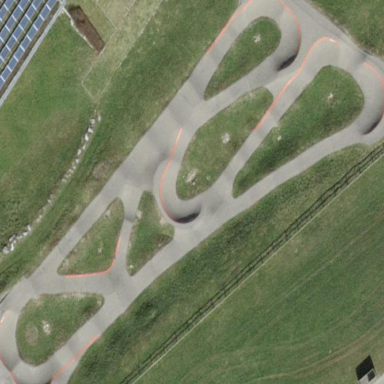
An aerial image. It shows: BMX track located on leisure land.